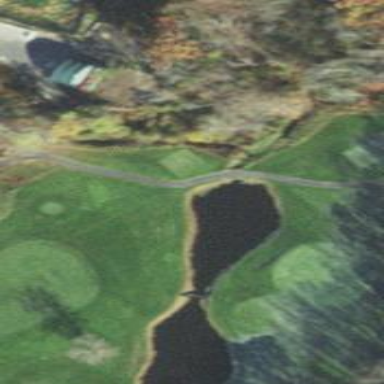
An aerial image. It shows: Path used for both walking and golf.